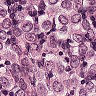
Metastatic tissue present: yes